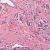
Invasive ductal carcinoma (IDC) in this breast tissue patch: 1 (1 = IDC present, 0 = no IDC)